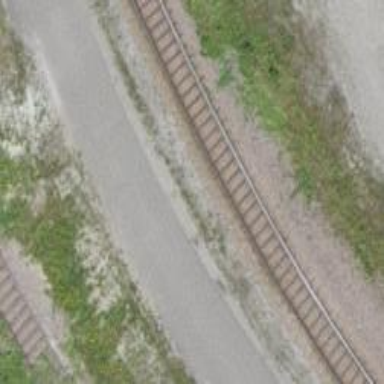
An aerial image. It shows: Single railway spur track.